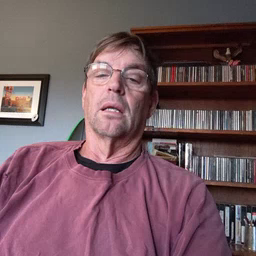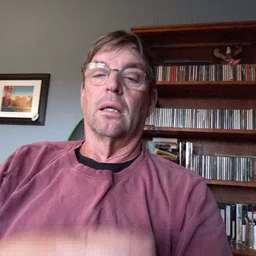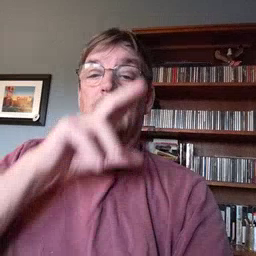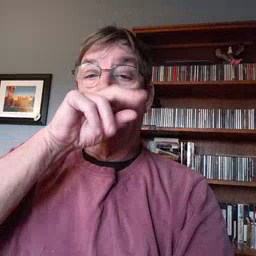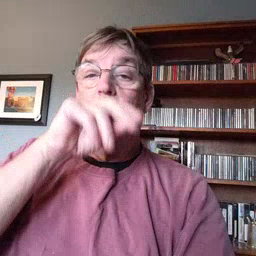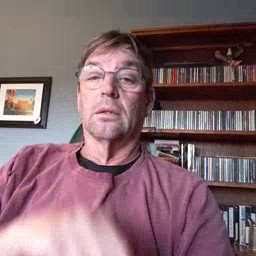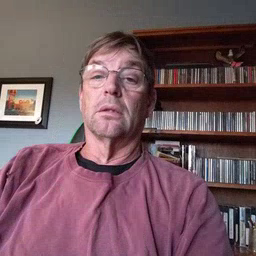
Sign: duck